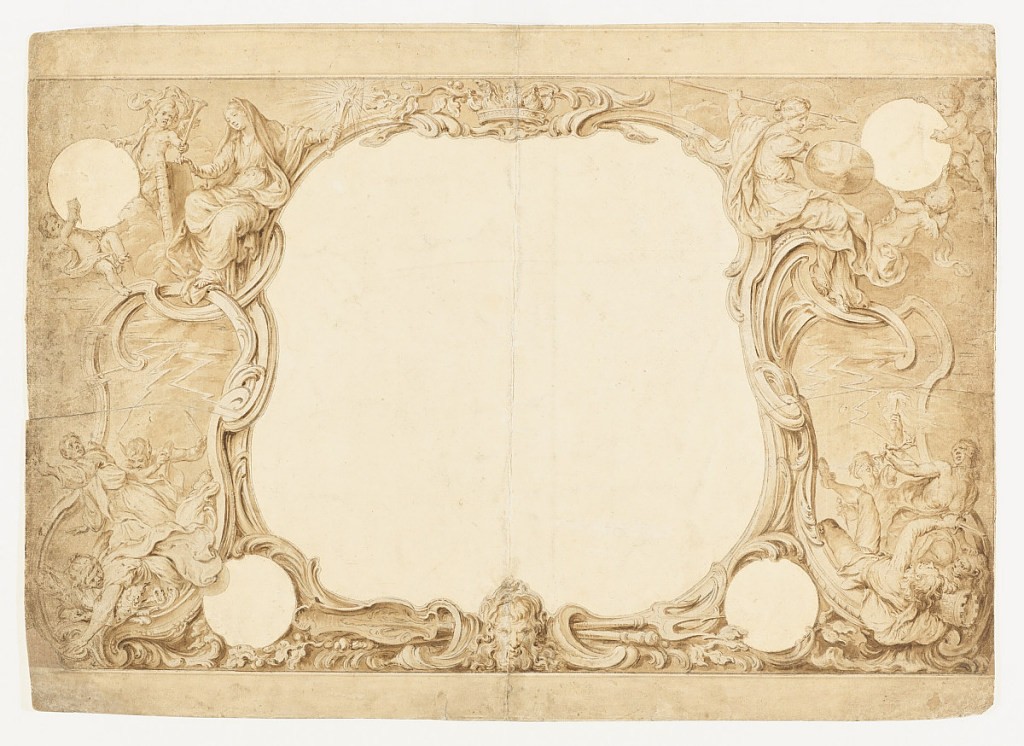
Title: Design for an Ornamental Border Used for the Surround to the General Chart in John Pine's "Tapestry Hangings in the House of Lords"
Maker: Gravelot, French, 1699 - 1773, active in England
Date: ca. 1739
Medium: Brush and brown ink and brown wash over gray ink on white laid paper in six sections, laid down
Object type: Drawing
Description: The central shape and four not quite complete circles (intended for globes) in each corner are cut out.  At the top center of the ornamental framing border (which incorporates scroll-work), there is a diadem made of ship prows; at the bottom center, the head of Neptune with some of his attributes.  At the upper right of the ornamental border, the seated figure of Britannia holds a sword and shield to vanquish the figures (at lower right) of Envy (a bare-breasted woman holding a snake), Superstition (a blindfolded figure holding a torch) and Spain (a fallen man, holding a sword, next to a tower and lion).   At the upper left, the personification of True Religion (a draped, seated woman holding a book and torch) presides above lightning and the fleeing figures of Hypocrisy, Ignorance and Popery (woman and fox, devil, monk at lower left).